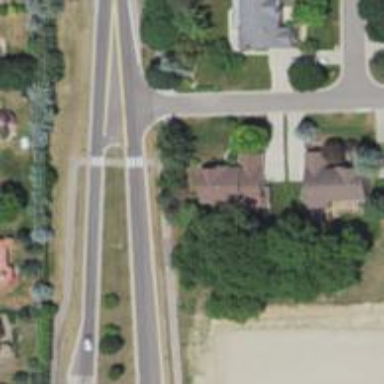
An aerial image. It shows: Marked road crossing.